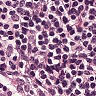
Metastatic tissue present: no